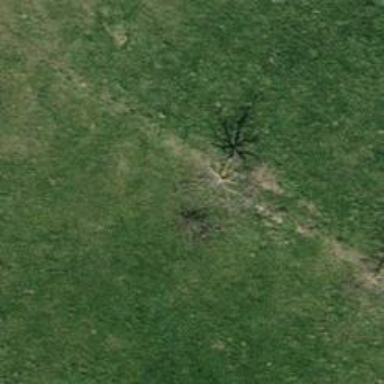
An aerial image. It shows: Broadleaved tree with lush foliage.